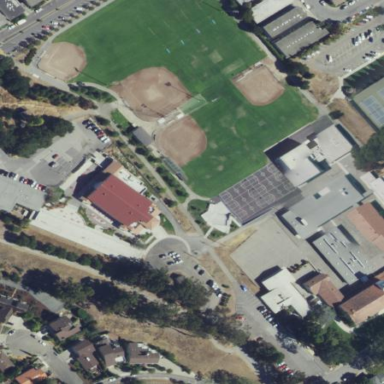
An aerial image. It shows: School.